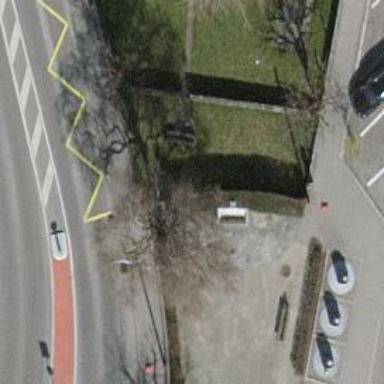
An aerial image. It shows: Bench for seating.